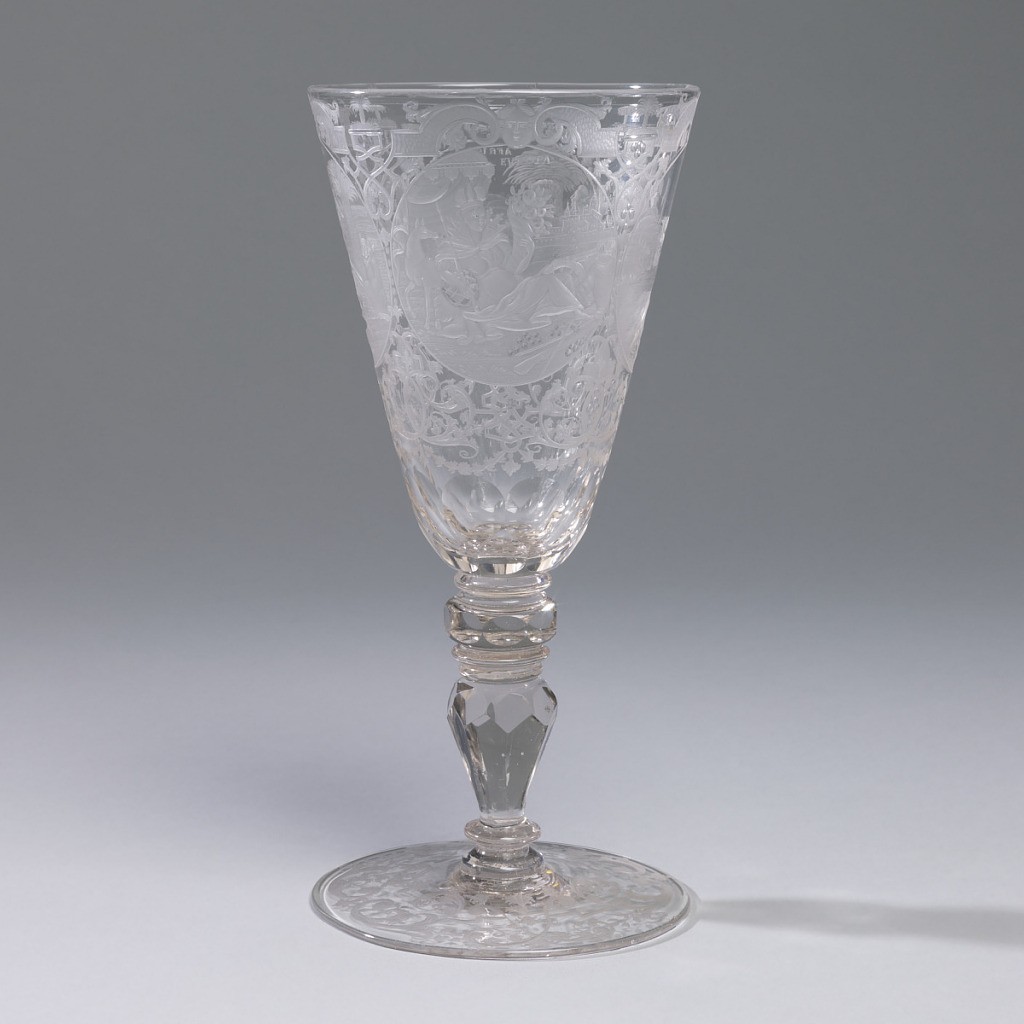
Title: Africa
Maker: Georg Keller, German, 1568 – 1635
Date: ca. 1730
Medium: glass
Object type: Standing Cup
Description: Deep flaring goblet with figures of the Four Continents in circular medallions between scrolls. Asia with camel; Europe with horse; Africa with faun(?); monkey, lion, and elephant; America with arrow, bird, and puma. After the frontispiece to "Thesauri Philo-Politici Tertia Pars," Frankfort, 1623, attributed to George Keller (1568-1635). Cut baluster stem, engraved foot.